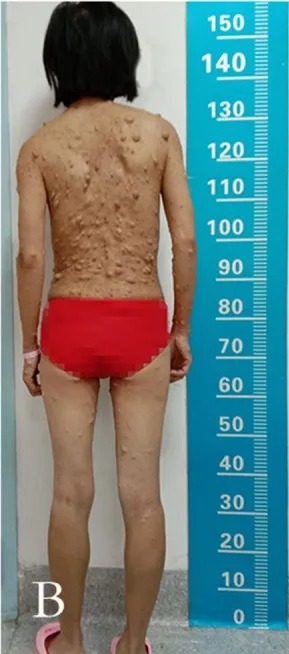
The anterior view and the posterior view of the patient. (A,B) The image showed innumerable masses spread throughout her body and mainly concentrated on the face, neck, bilateral upper limbs, and trunk.
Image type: radiology (x_ray)